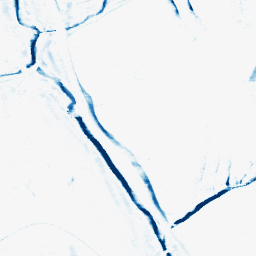
Category: morphological
Decomposition family: morphological_rect
Decomposition parameters: operation: closing
width: 10
height: 3
Upsampling method: edge_directed
Upsampling parameters: scale: 2
Upsampling scale: 2